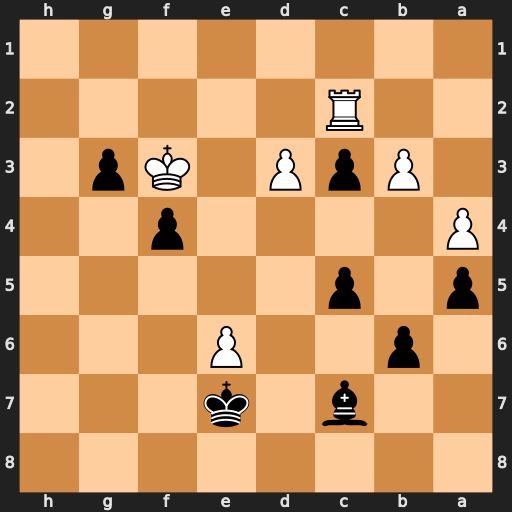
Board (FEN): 8/2b1k3/1p2P3/p1p5/P4p2/1PpP1Kp1/2R5/8
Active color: b
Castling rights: -
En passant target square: -
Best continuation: Be5 Re2 Kxe6